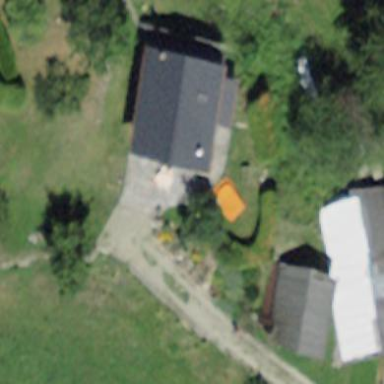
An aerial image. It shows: Rural residential building.